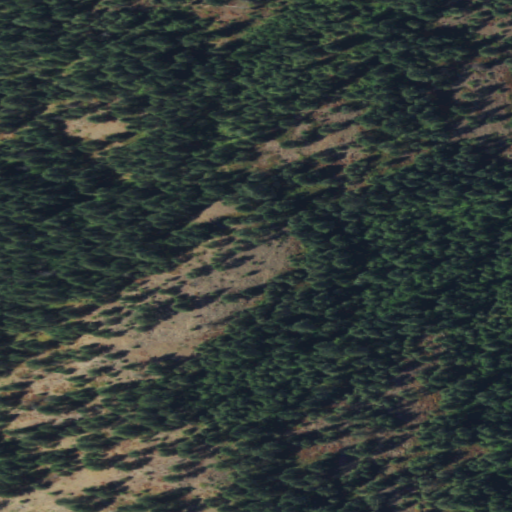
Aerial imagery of ridge(s) in Washington named Onion Ridge containing grassland, evergreen forest, and shrub